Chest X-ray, AP view. Patient: 50 years old, sex M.
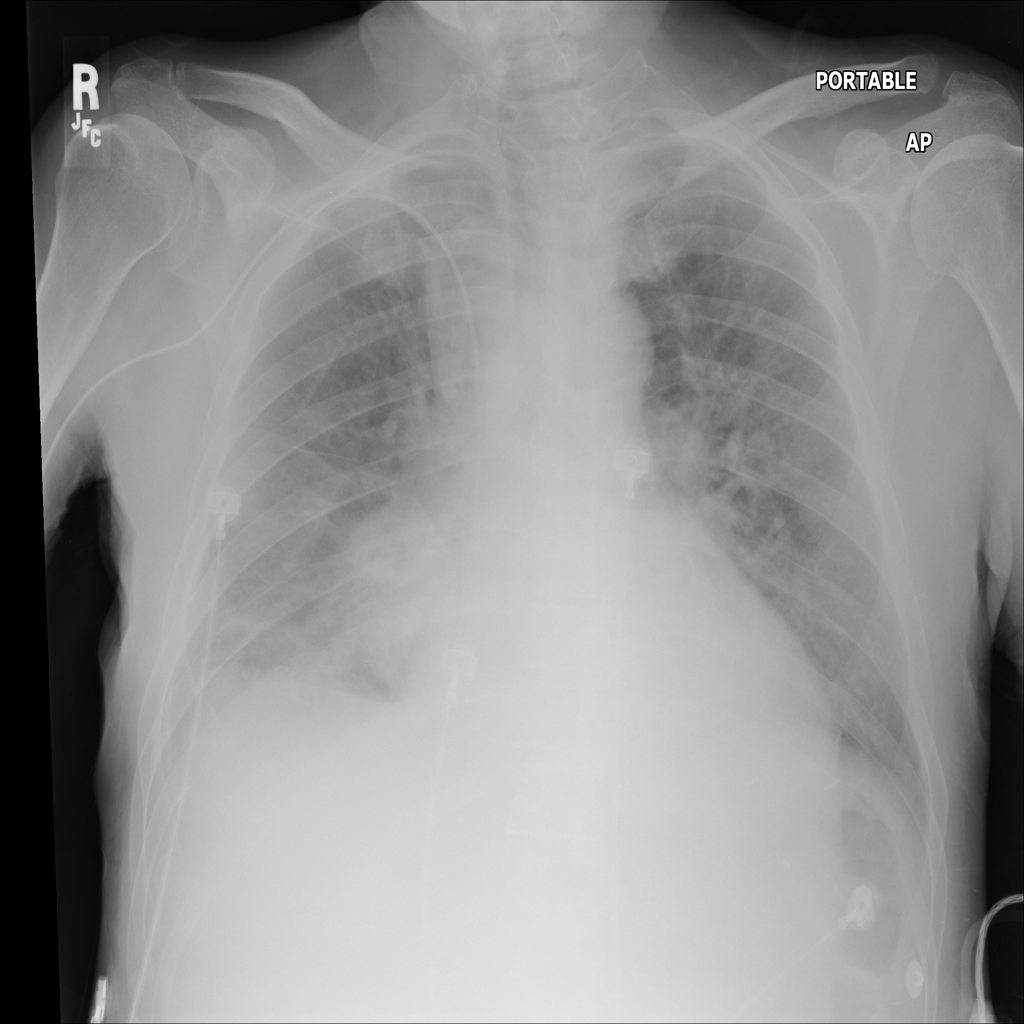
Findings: Infiltration